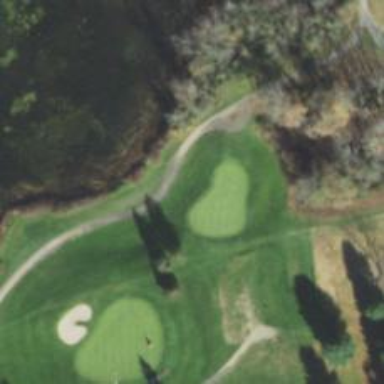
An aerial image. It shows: Path for both road and golf.